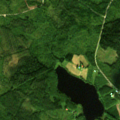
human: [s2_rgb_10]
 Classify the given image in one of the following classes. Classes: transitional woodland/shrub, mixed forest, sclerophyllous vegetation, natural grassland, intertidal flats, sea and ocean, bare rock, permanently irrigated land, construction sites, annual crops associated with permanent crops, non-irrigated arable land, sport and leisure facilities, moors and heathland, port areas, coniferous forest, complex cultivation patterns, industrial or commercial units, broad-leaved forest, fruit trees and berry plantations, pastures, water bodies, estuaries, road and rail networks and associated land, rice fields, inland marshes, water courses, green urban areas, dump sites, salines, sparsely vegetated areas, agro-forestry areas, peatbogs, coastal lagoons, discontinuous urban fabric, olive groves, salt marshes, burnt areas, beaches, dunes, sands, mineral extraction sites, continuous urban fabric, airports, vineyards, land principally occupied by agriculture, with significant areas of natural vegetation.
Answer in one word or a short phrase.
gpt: coniferous forest, mixed forest, transitional woodland/shrub